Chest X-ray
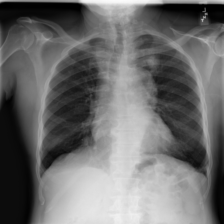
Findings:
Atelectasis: negative
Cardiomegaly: negative
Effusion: negative
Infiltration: negative
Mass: negative
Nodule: negative
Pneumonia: negative
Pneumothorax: positive
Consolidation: negative
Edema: negative
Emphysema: negative
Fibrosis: negative
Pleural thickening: negative
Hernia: negative